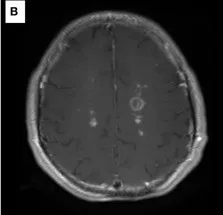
(A-D) MR-Images of the brain and spine showing multiple periventricular, parenchymal and leptomeningeal contrast enhancements at the time of diagnosis. And T2- weighted MRI sequence of the spine.
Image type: radiology (mri)